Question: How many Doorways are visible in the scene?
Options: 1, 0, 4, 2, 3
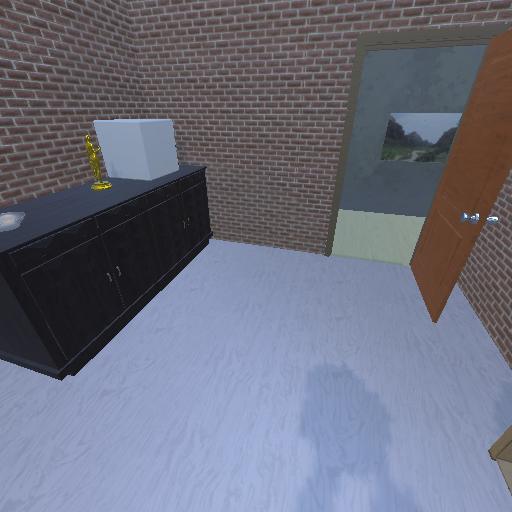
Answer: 1